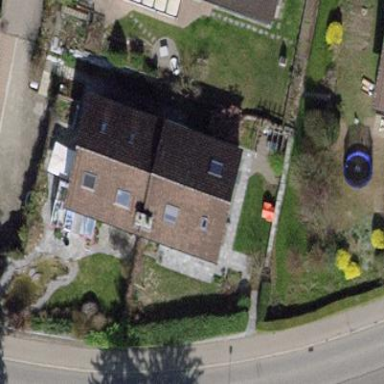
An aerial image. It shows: Semidetached house with gabled roof.